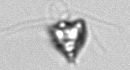
Label: Pyramimonas_longicauda